Question: I am wondering if this is just the way html5 Apps are or can i fix this? To show you what i mean have a look at this:

This is what it looks like when i click on it on a device.
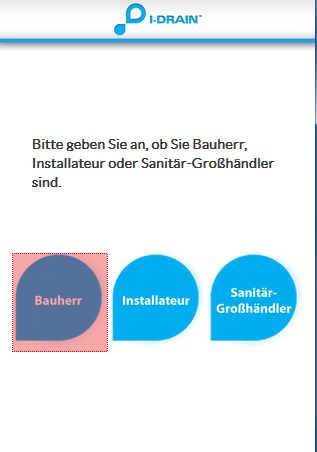
Answer: Add this to your css :
'''
* {
-webkit-tap-highlight-color: rgba(0,0,0,0); /* make transparent link selection, adjust last value opacity 0 to 1.0 */
}
'''